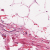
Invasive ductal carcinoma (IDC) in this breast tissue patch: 0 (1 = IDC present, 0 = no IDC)